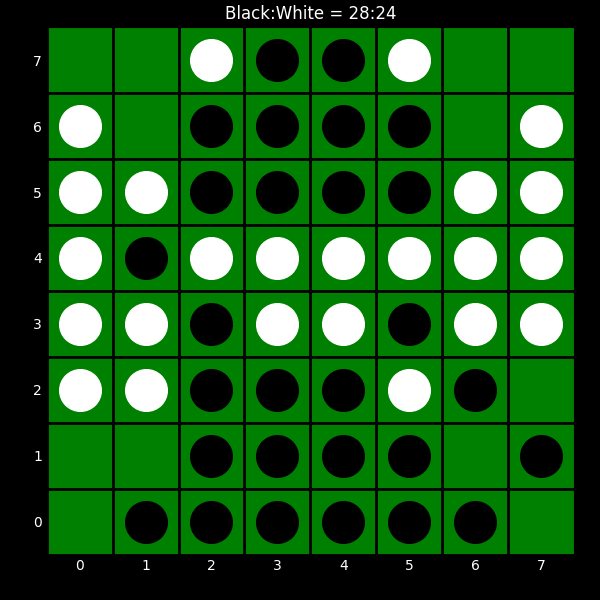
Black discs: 28
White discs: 24